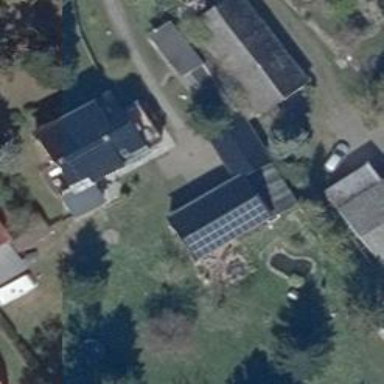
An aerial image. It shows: Small solar photovoltaic panel used as generator to produce electricity.